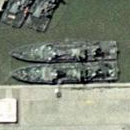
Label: destroyer